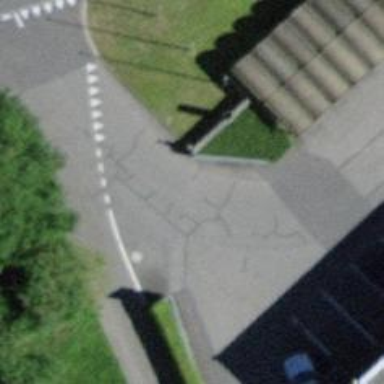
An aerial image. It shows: Gate.